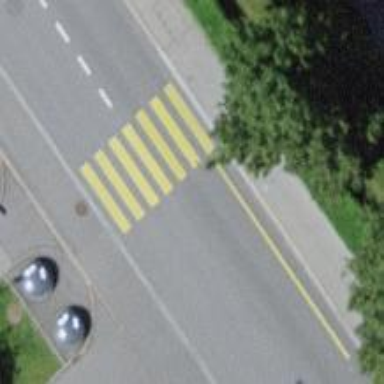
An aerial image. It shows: Marked zebra crossing on the road.